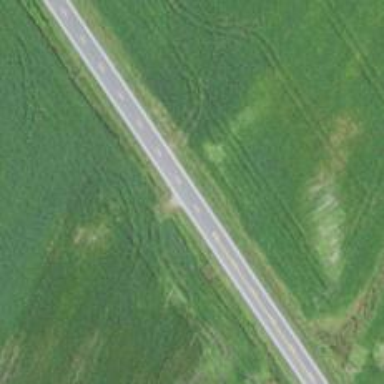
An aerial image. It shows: Primary highway.